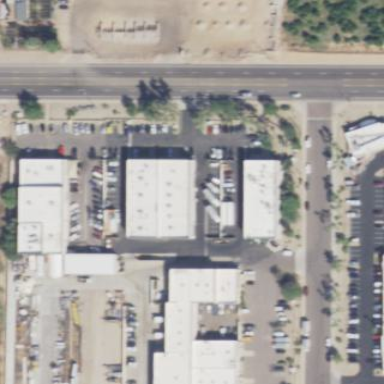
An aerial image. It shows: Commercial area.